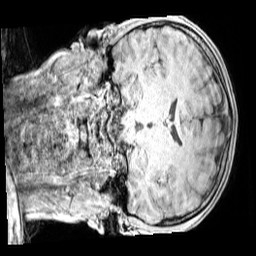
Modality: MP2RAGE
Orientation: coronal
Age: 11
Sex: male
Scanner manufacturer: siemens
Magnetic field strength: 3 T
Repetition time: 4 s
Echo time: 0.00299 s